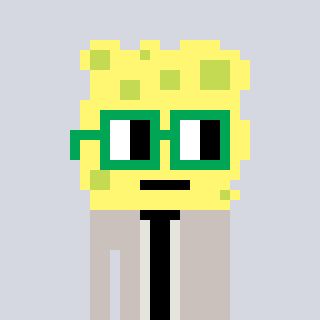
a pixel art character with square green glasses, a sponge-shaped head and a foggrey-colored body on a cool background